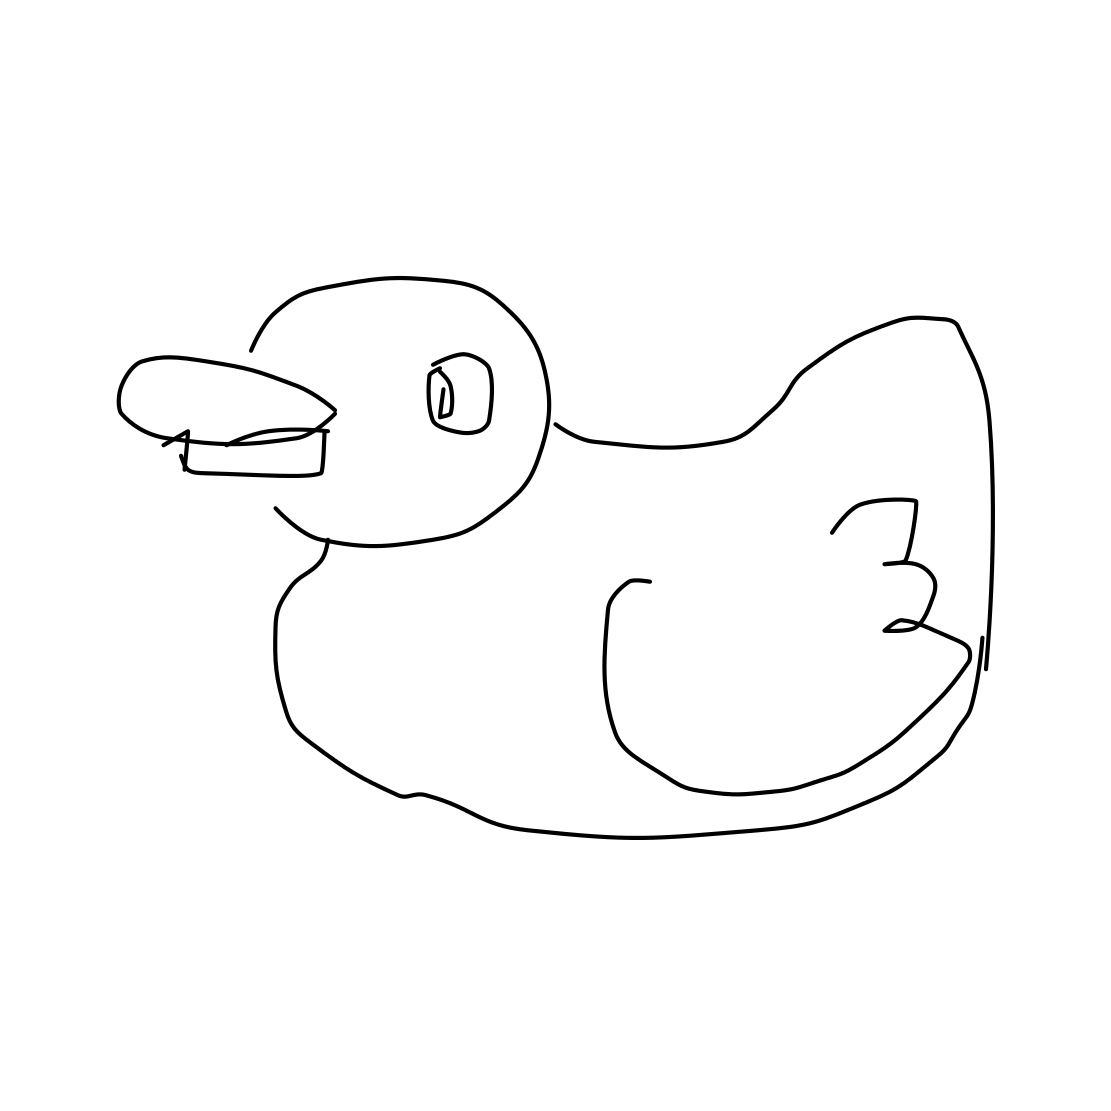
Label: duck